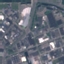
Land use / land cover class: Industrial